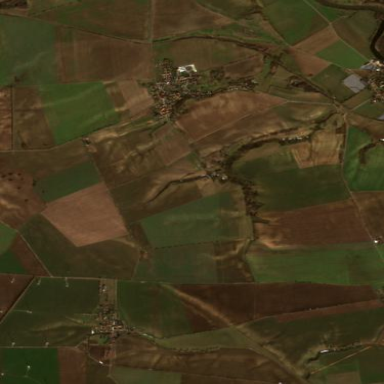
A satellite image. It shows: Picturesque farmland scene.